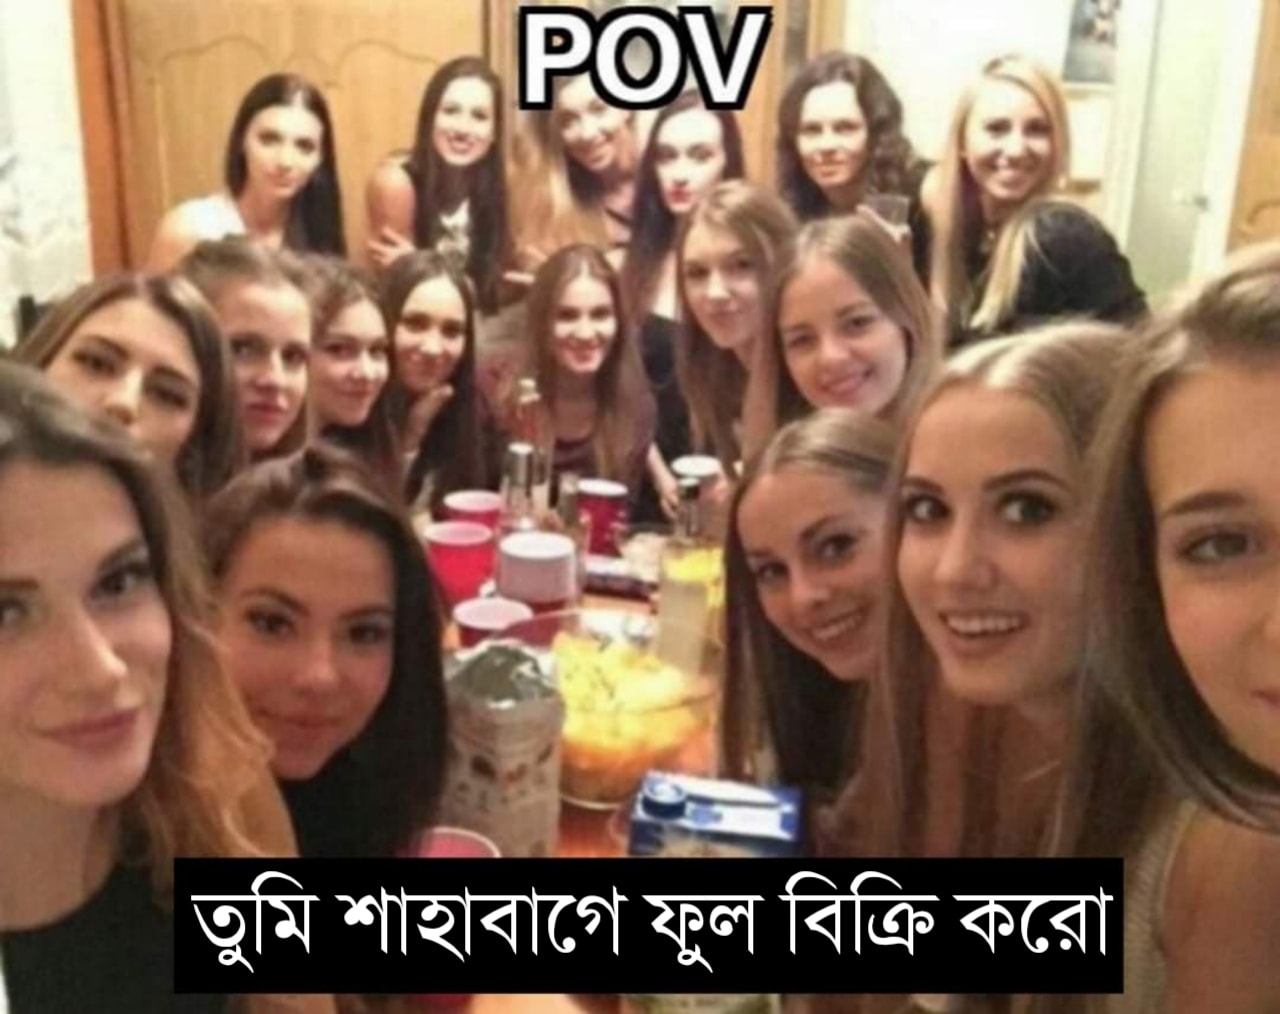
Caption: POV    তুমি শাহাবাগে ফুল বিক্রি করো
Label: non-hate